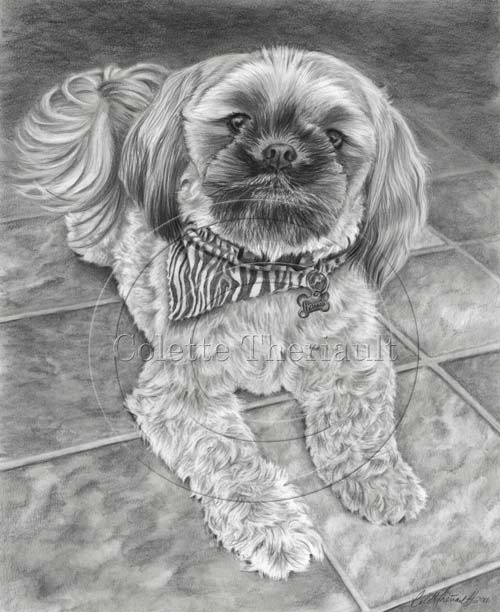
Label: Shih-Tzu